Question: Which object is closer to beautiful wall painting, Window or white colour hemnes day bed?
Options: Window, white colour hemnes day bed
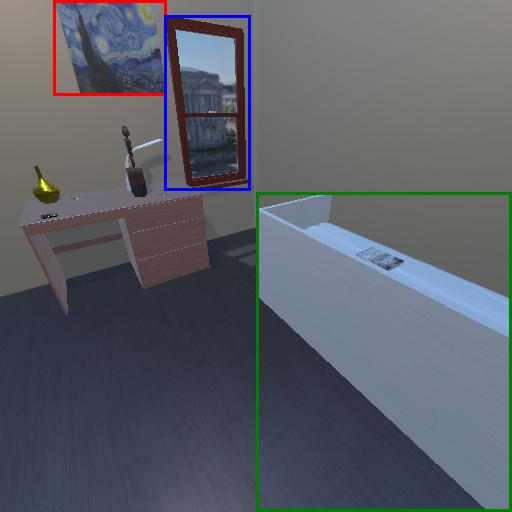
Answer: Window